Field crop: maize
Growth stage: 2
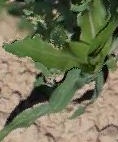
Species: maize